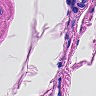
Metastatic tissue present: no